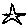
Label: star